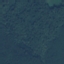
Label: Forest